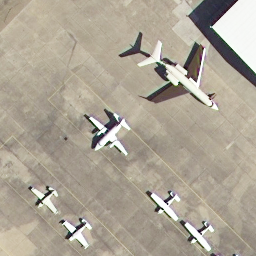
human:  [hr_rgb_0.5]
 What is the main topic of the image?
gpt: airplane